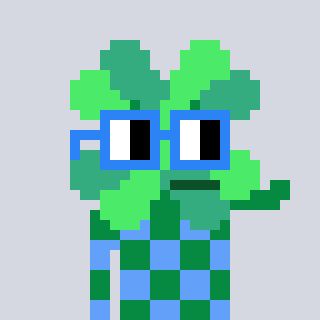
a pixel art character with square blue glasses, a clover-shaped head and a blue-colored body on a cool background